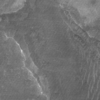
Label: not_dusty